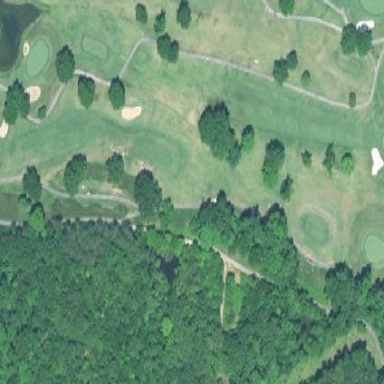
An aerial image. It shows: Rough area on grassy golf course.